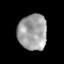
Tissue: lung
Cell type: Epithelial cells
Senescence score: 0.2338
Nuclear area (px): 1009
Mean DAPI intensity: 160.315